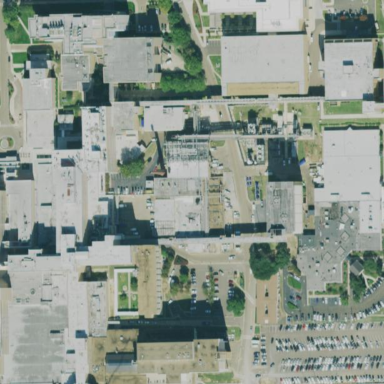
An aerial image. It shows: Hospital.